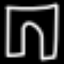
Label: pants